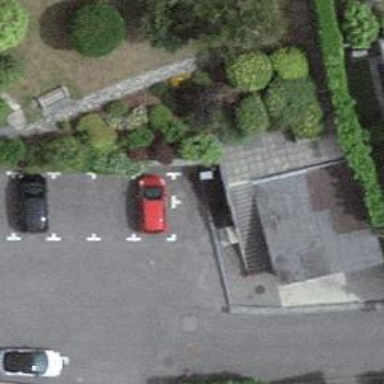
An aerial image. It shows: Toilets are available here.